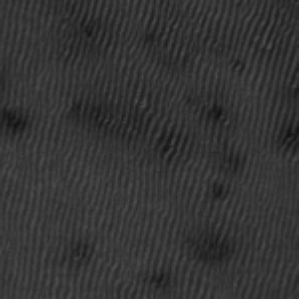
Label: frost